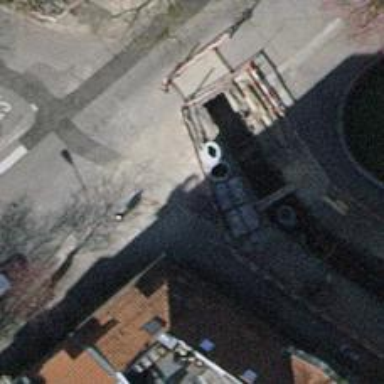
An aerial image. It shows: Traffic calming table.